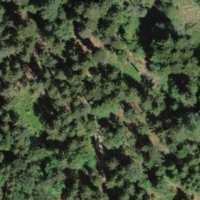
EUNIS habitat code: 43
Species observed at this site:
Urtica dioica